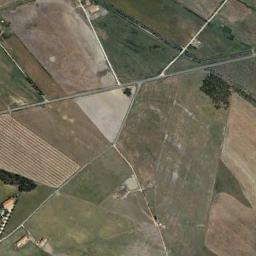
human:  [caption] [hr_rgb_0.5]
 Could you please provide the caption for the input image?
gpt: Some rectangular farmlands of different colors and sizes are on the ground and some paths go through the farmlands .

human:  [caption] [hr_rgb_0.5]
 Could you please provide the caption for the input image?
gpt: Several light green, Khaki, and brown mixed-sized rectangular farm fields .

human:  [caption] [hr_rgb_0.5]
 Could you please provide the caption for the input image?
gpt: There are some light green and bare rectangular farmland .

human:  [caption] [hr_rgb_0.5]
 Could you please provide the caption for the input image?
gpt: There are many rectangular farmlands of different shades .

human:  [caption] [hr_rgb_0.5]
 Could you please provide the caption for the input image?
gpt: There are some green rectangular farmlands and yellow ones .